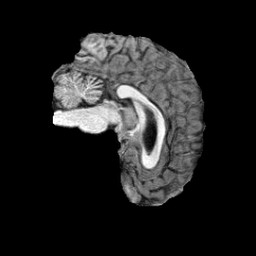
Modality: T1w
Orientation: sagittal
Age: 20
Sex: male
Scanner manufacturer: siemens
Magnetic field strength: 3 T
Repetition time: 2.5 s
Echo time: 0.00222 s